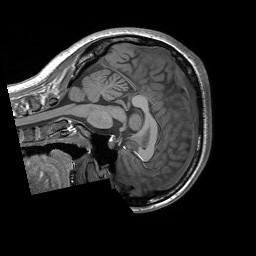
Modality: T1w
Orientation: sagittal